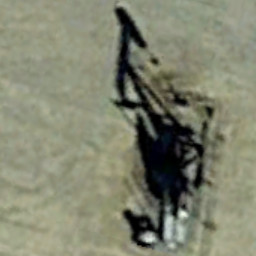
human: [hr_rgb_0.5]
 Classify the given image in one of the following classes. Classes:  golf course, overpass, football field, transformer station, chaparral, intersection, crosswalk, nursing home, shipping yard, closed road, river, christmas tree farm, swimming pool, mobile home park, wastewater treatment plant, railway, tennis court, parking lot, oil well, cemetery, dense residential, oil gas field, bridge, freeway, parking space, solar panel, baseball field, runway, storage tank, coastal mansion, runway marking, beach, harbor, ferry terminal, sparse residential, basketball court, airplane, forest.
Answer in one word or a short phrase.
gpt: oil well